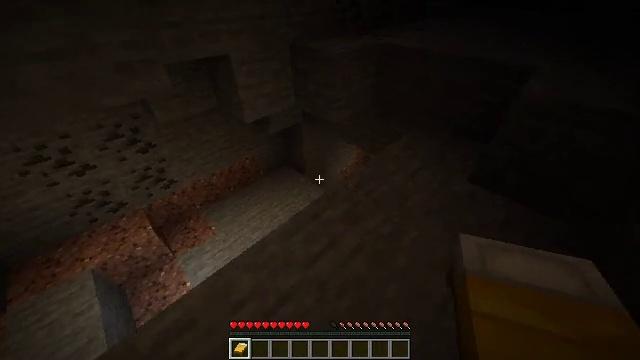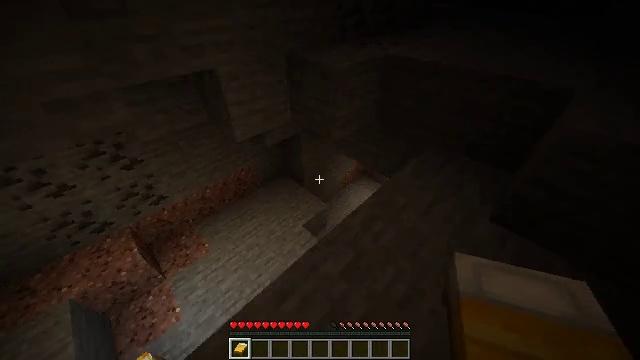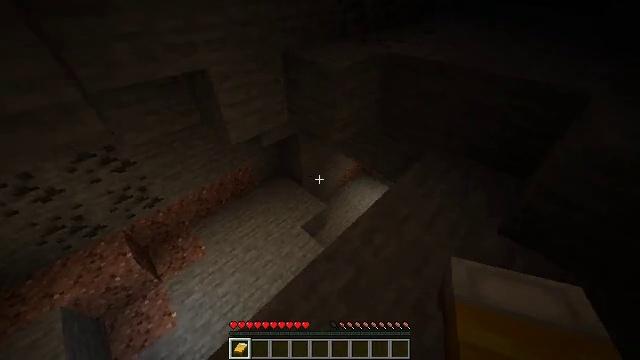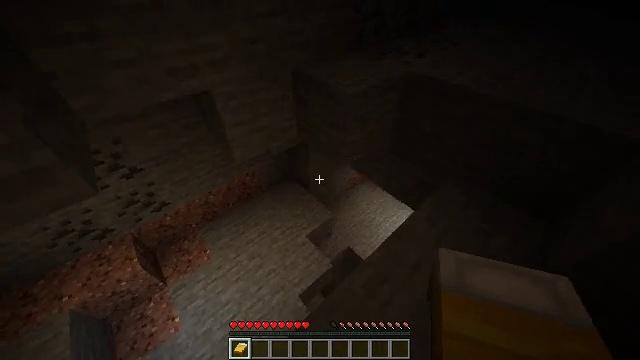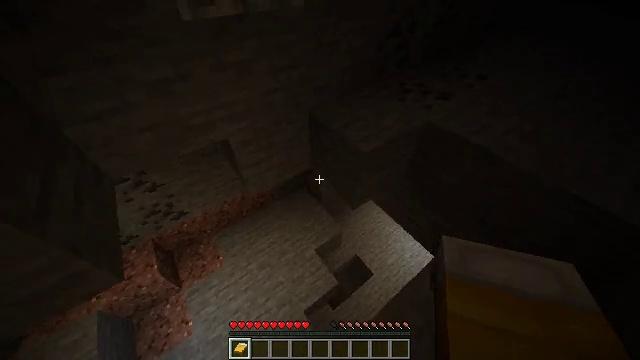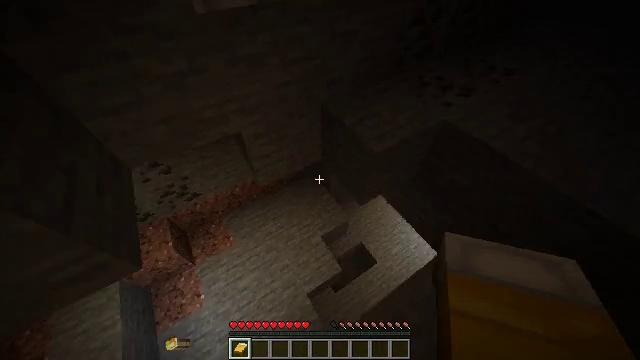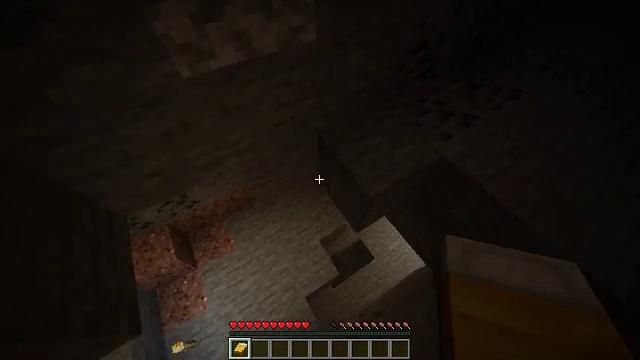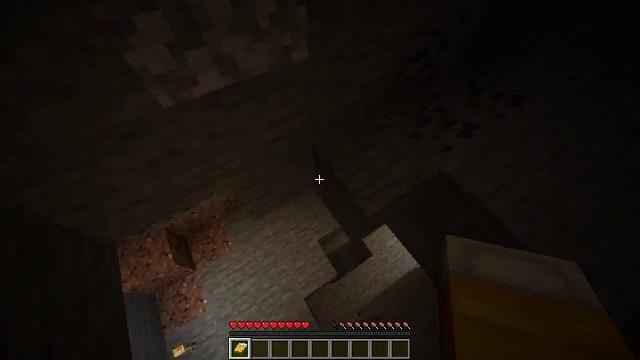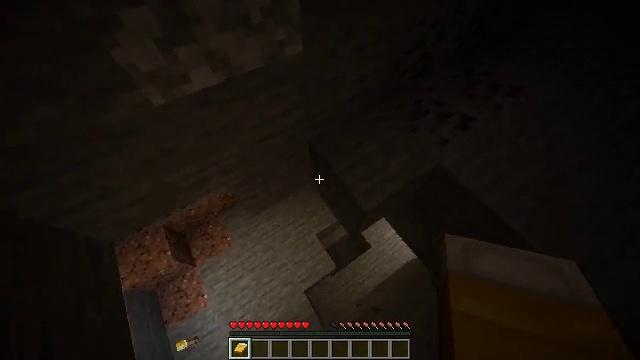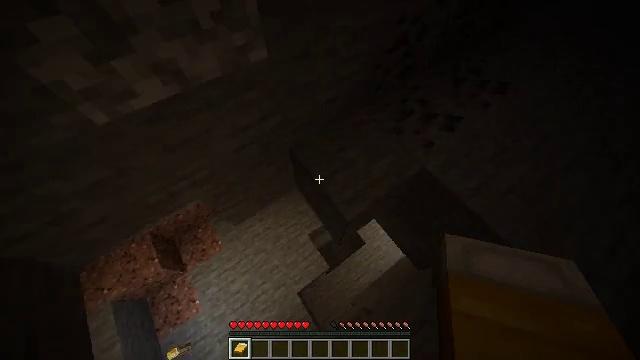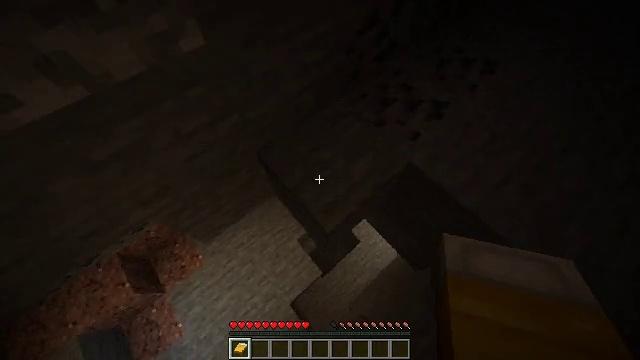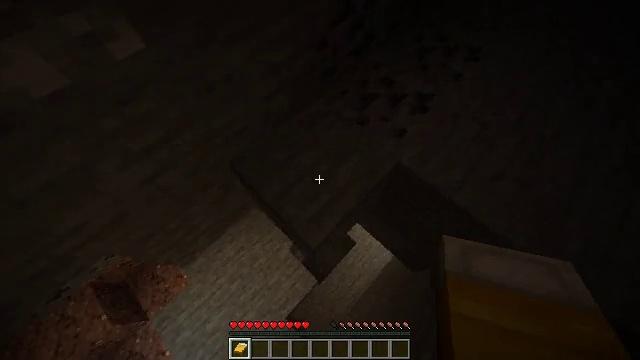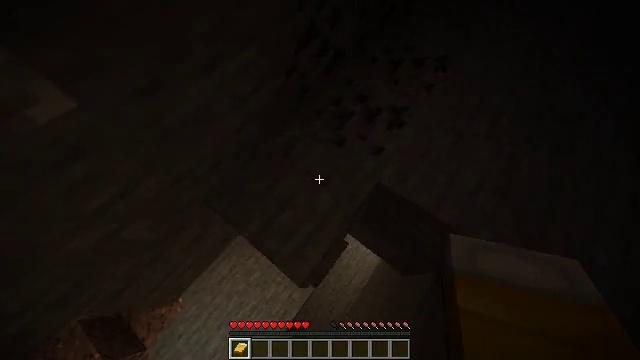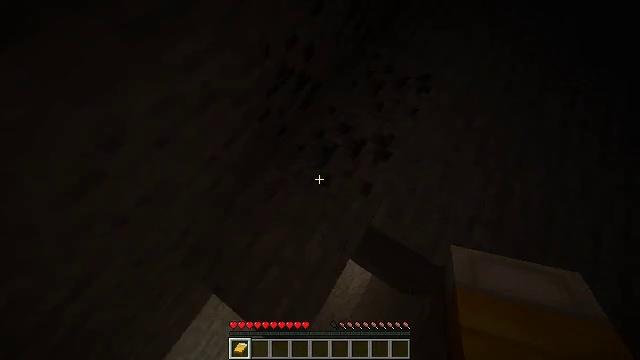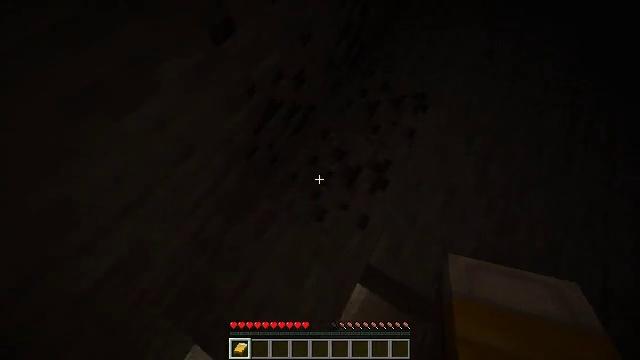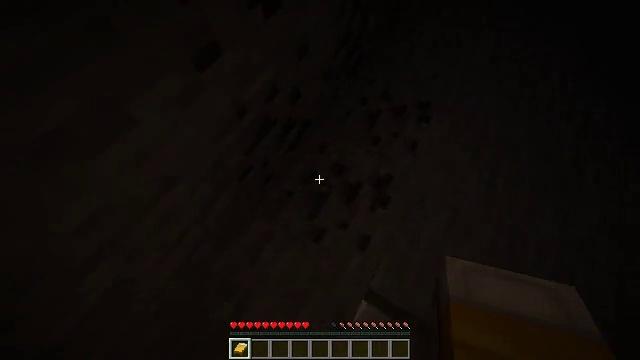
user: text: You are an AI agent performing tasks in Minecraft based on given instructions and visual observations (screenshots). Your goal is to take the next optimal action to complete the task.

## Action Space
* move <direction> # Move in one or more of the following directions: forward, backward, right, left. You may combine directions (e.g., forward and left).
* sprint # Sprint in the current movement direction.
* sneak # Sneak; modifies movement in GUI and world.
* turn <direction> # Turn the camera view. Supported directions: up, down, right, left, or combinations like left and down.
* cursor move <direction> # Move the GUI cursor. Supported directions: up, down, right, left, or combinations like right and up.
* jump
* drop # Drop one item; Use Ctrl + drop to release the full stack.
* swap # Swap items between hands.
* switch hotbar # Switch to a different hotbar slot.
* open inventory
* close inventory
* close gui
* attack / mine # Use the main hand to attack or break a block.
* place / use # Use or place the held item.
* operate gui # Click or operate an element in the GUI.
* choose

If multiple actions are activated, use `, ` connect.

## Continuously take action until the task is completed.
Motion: motion action
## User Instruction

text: Kill the slime.
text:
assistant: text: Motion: move forward, sprint
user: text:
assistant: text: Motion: move forward, sprint, turn down
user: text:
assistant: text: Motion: move forward, sprint, turn left and down, jump
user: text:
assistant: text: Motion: move forward, sprint, turn left and down, jump
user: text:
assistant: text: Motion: move forward, sprint, turn left and down
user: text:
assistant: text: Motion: move forward, sprint, turn down
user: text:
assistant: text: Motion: move forward, sprint, turn down
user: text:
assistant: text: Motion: move forward, sprint, turn right and down
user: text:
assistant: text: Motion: move forward, sprint, turn right and down
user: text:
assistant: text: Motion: move forward, sprint, turn right and down
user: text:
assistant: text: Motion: move forward, sprint, turn right
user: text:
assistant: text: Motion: move forward, sprint, turn right
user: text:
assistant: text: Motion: move forward, sprint, turn right
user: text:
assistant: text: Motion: move forward, sprint, turn right
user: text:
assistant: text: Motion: move forward, sprint
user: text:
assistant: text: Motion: move forward, sprint, turn right
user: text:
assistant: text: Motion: move forward and move left, sprint
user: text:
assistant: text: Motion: move forward and move left, sprint
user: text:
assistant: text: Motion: move forward and move left, sprint, turn left and down
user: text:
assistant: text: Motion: move forward and move left, sprint, turn left and down
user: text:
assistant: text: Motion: move forward and move left, sprint, turn left and down
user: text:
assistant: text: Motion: move forward and move left, sprint, turn left
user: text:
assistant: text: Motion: move forward and move left, sprint, turn left
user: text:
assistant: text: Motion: move forward and move left, sprint, turn up
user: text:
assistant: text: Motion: move forward and move left, sprint
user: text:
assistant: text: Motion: move forward and move left, sprint
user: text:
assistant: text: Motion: move forward and move left, sprint, turn right
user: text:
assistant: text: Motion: move forward and move left, sprint, turn left and down
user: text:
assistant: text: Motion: move forward and move left, sprint, turn left and down
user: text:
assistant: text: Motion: move forward and move left, sprint, turn left and down